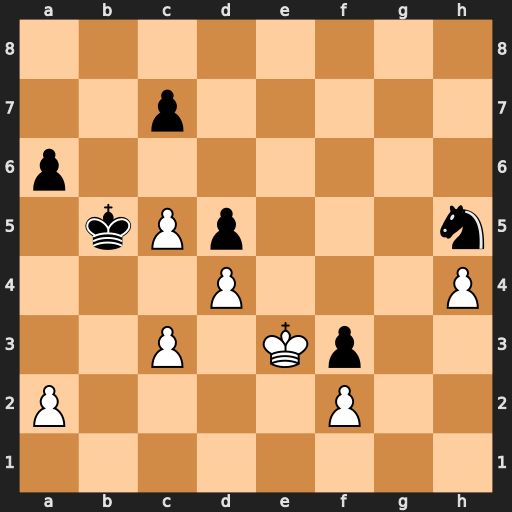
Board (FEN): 8/2p5/p7/1kPp3n/3P3P/2P1Kp2/P4P2/8
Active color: w
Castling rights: -
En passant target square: -
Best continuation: Kxf3 Kc4 Kg4